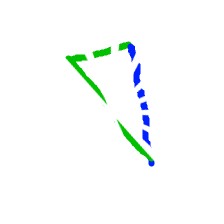
Shape: triangle